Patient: sex M, age 26
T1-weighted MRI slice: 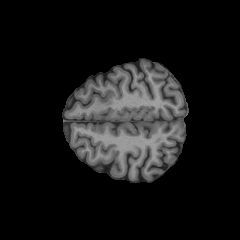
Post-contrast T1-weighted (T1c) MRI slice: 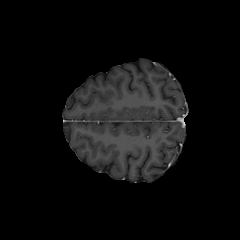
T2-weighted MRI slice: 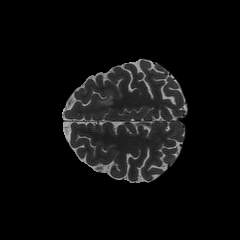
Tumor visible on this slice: yes
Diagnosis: Oligodendroglioma, IDH-mutant, 1p/19q-codeleted
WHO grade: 2